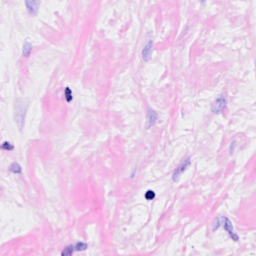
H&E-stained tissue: Breast